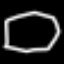
Label: octagon